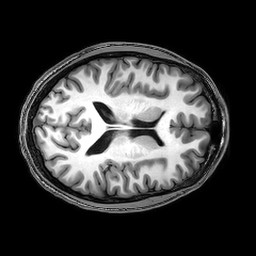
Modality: T1w
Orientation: axial
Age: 24
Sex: male
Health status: healthy
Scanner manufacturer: philips
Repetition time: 0.008321 s
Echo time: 0.00384 s